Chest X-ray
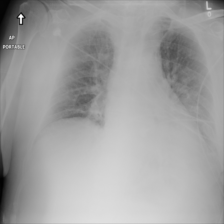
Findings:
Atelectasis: negative
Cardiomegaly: negative
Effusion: negative
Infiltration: positive
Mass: negative
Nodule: negative
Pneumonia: negative
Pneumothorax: negative
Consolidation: negative
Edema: negative
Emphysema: negative
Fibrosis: negative
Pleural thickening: negative
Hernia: negative